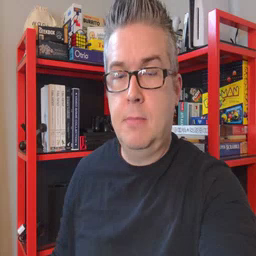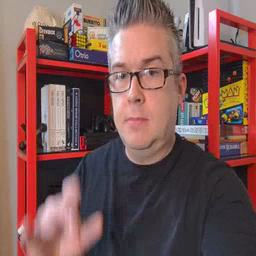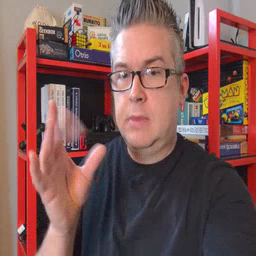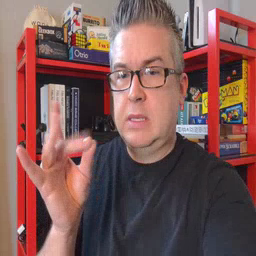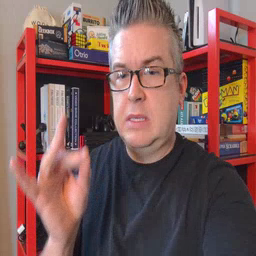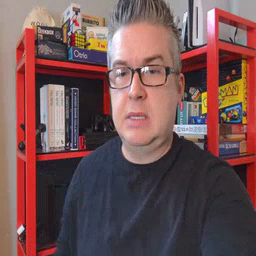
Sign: sticky